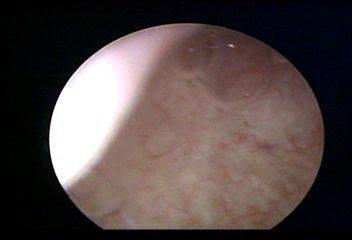
Modality: WLC
Class: Foreign bodies
Subclass: AirBubble
Bladder cancer association: No
Annotated structures: Air bubble